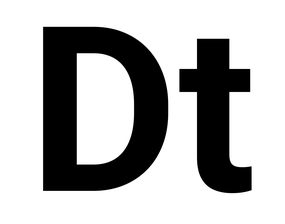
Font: Roboto_Bold